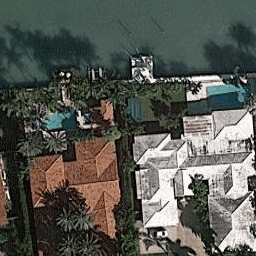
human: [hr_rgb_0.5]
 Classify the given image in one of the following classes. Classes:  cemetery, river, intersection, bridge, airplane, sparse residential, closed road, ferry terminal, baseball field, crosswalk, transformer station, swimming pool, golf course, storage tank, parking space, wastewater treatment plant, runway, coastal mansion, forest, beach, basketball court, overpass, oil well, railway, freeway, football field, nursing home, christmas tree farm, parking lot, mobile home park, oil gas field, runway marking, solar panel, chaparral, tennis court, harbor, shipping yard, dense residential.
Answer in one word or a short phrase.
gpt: coastal mansion